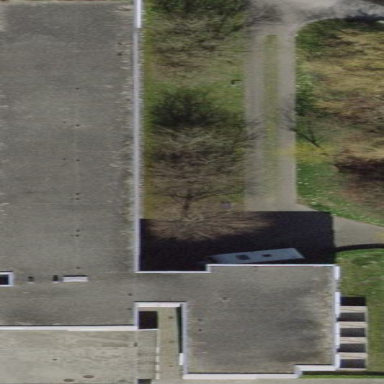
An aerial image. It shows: Dormitory building.